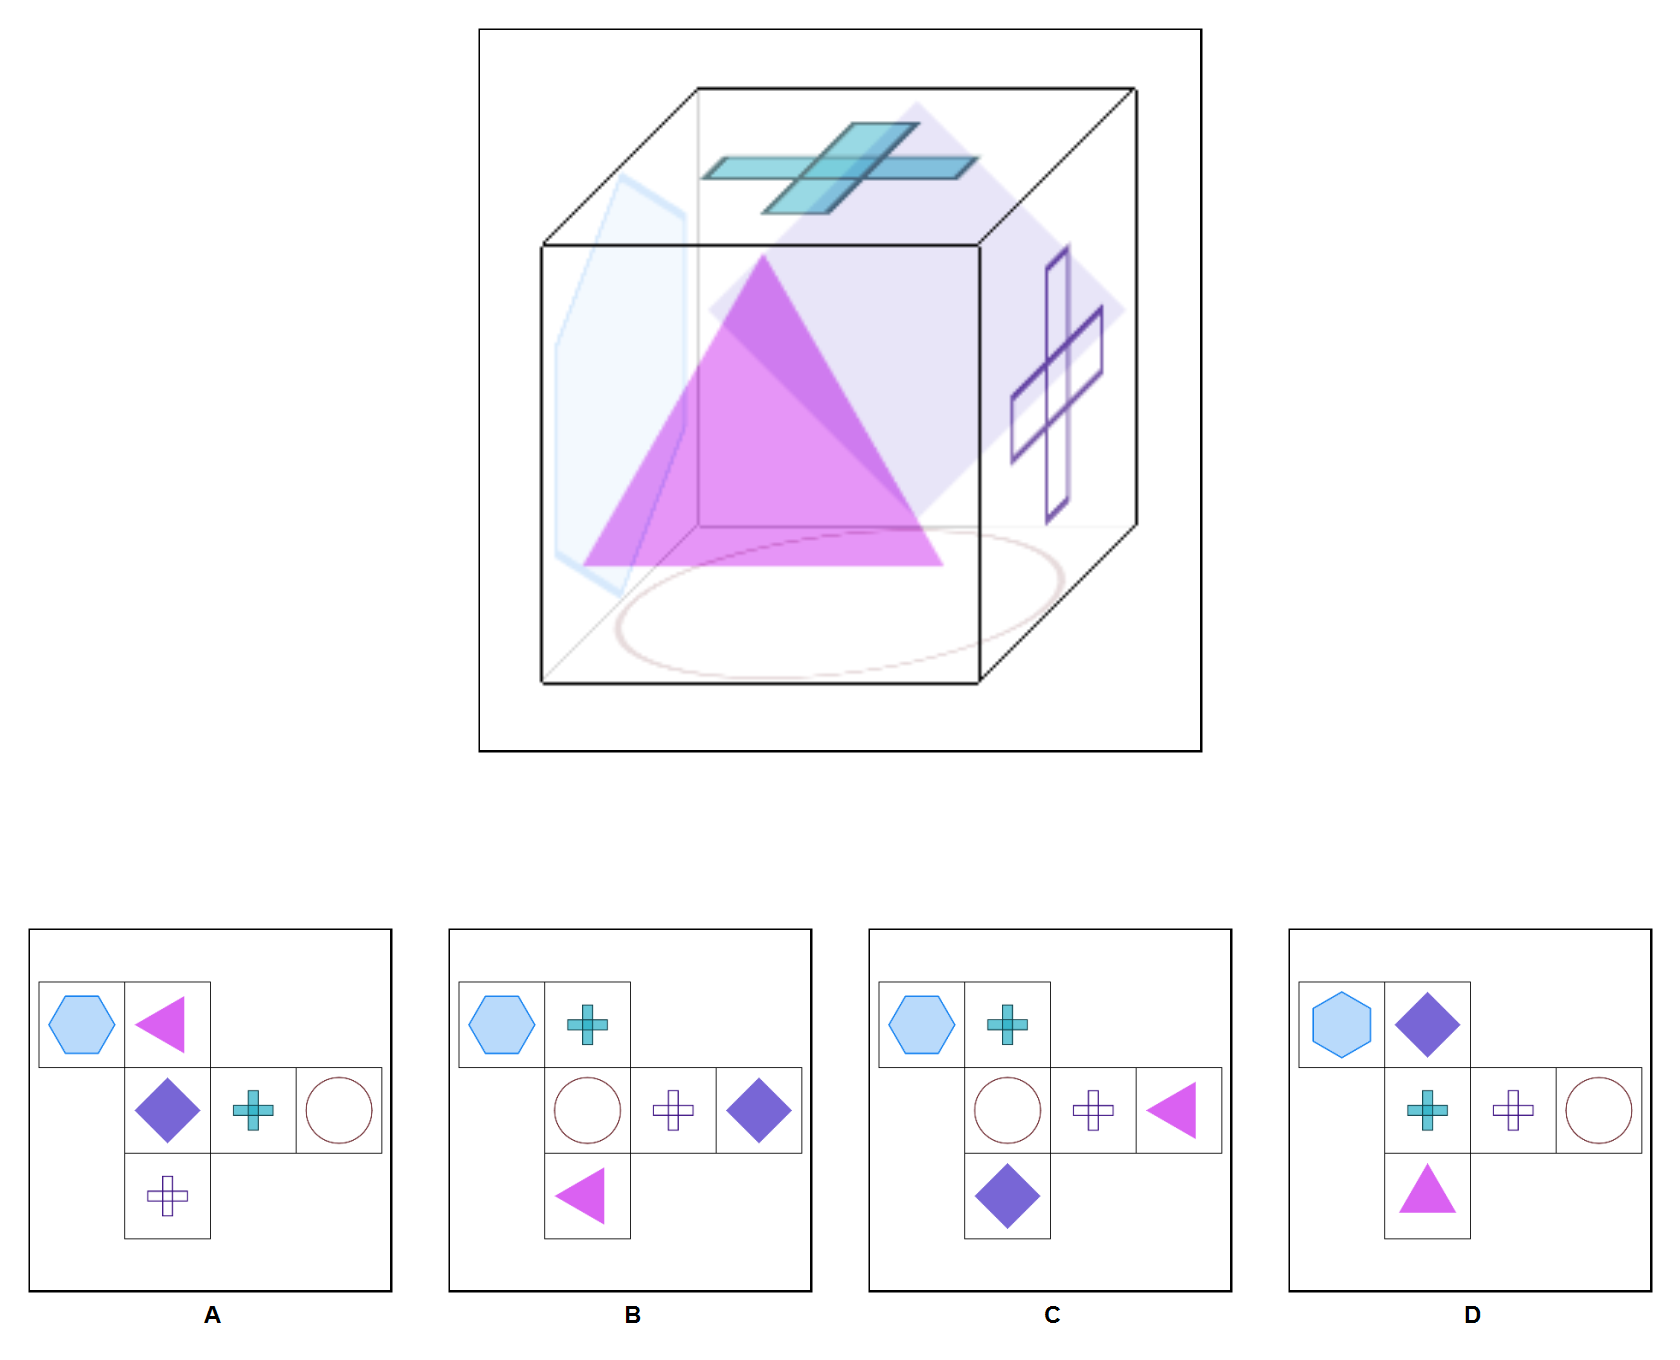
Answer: D